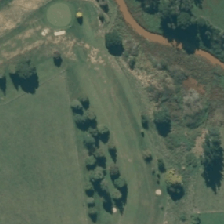
Land cover: urban_parkland